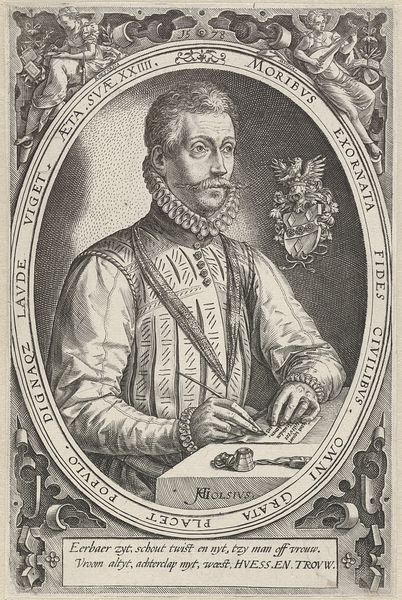
Titel: Portret van 24-jarige man (Jan van Heussen?)
Künstler: Hendrick Goltzius
Standort: Amsterdam
Institution: Rijksmuseum
Schlagwörter: adler, feder, mann, hemd, kragen, blatt, oval, engel, schrift, schnauzer, medaillon, stich, tinte, wappen, halbprofil, brief, schreiben, laute, latein, brif, 1578